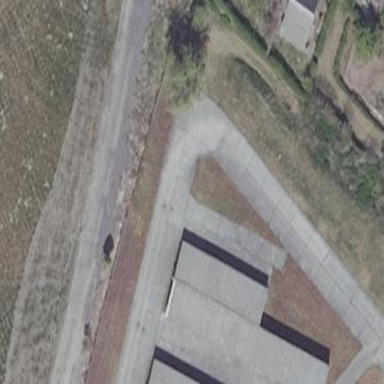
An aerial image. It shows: Group of garages.